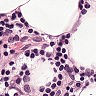
Metastatic tissue present: no